Question: I have a month table with month names and month number. How can I display my month table like this (4 months in a row) ?

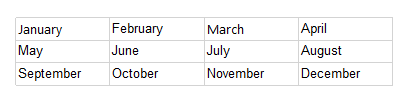
Answer: Assuming your data is like so
'''
CREATE TABLE Table1
(MonthNum INT, [MonthName] NVARCHAR(20))
;
INSERT INTO Table1
(MonthNum, [MonthName])
VALUES
(1, 'January'),
(2, 'February'),
(3, 'March'),
(4, 'April'),
(5, 'May'),
(6, 'June'),
(7, 'July'),
(8, 'August'),
(9, 'September'),
(10, 'October'),
(11, 'November'),
(12, 'December')
;
'''
I would attempt the solution in TSQL
Create some columns to tally with the order you want the months names to appear in, I'll use a CTE here
'''
;WITH cte(Col1, Col2, Col3, Col4)
AS(
SELECT 1, 4, 7, 10 UNION ALL
SELECT 2, 5, 8, 11 UNION ALL
SELECT 3, 6, 9, 12
)
'''
Join the Table of months
'''
;WITH cte(Col1, Col2, Col3, Col4)
AS(
SELECT 1, 4, 7, 10 UNION ALL
SELECT 2, 5, 8, 11 UNION ALL
SELECT 3, 6, 9, 12
)
SELECT
T1.[MonthName]
, T2.[MonthName]
, T3.[MonthName]
, T4.[MonthName]
FROM
cte X
LEFT JOIN dbo.Table1 T1 ON T1.MonthNum = X.Col1
LEFT JOIN dbo.Table1 T2 ON T2.MonthNum = X.Col2
LEFT JOIN dbo.Table1 T3 ON T3.MonthNum = X.Col3
LEFT JOIN dbo.Table1 T4 ON T4.MonthNum = X.Col4
'''
to get this
'''
MonthName MonthName MonthName MonthName
January April July October
February May August November
March June September December
'''